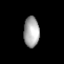
Tissue: lung
Cell type: T cells
Senescence score: 0.541
Nuclear area (px): 465
Mean DAPI intensity: 167.725